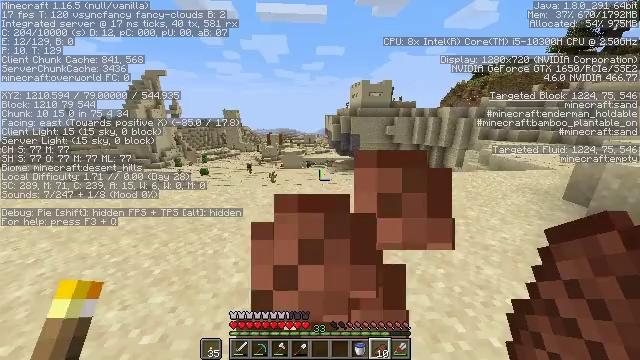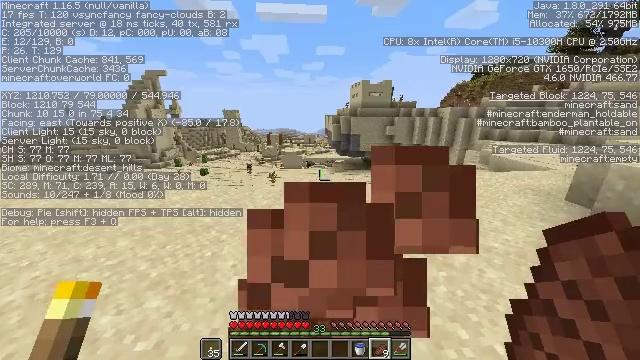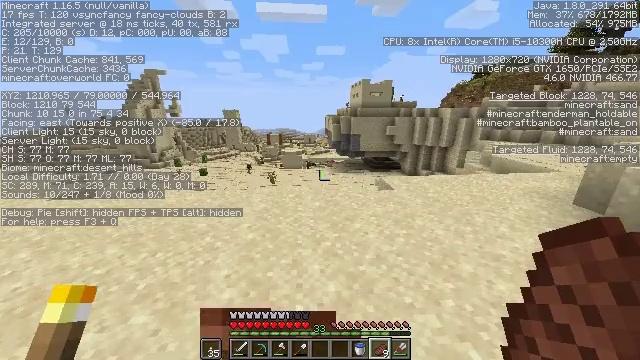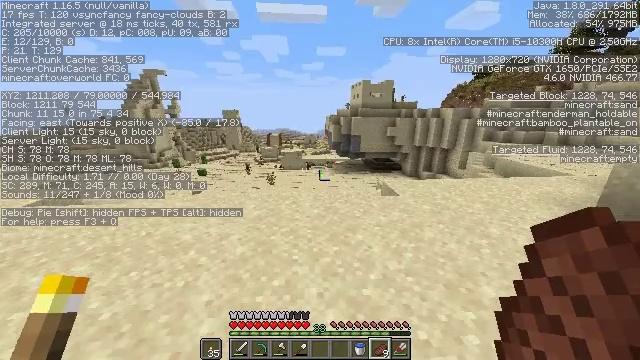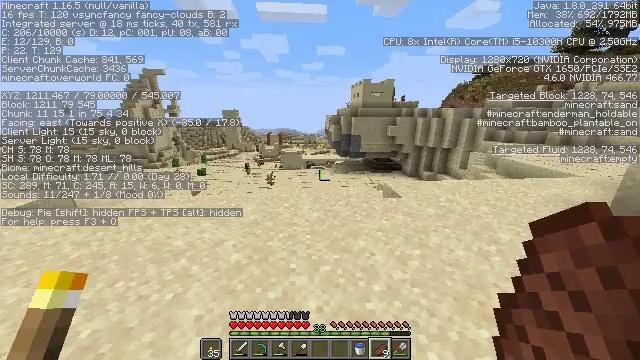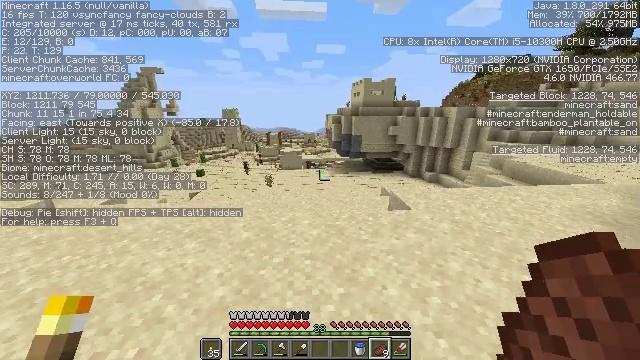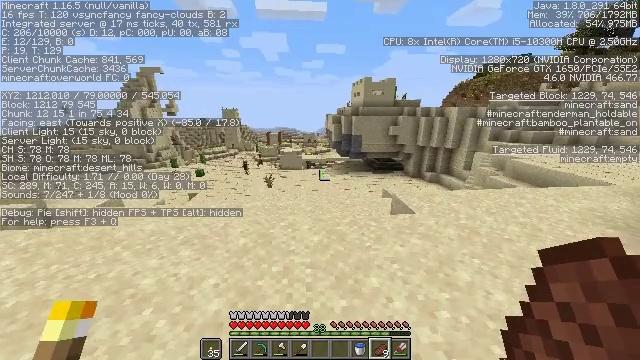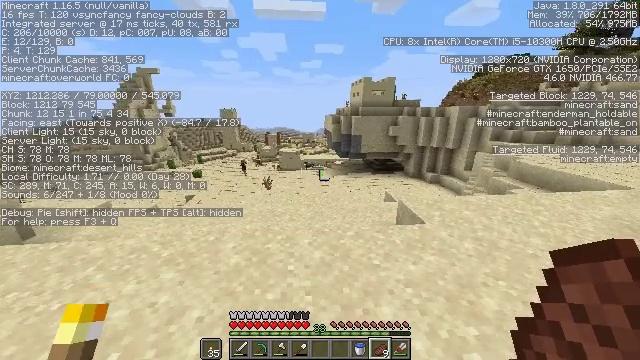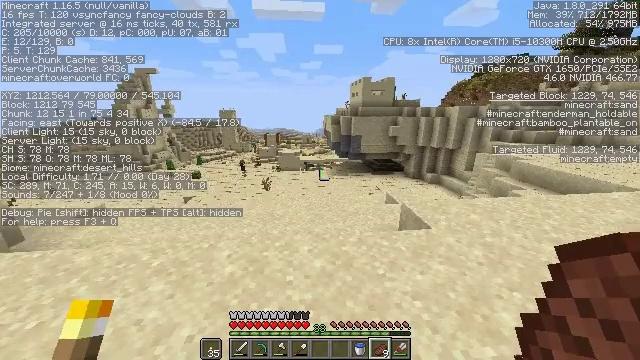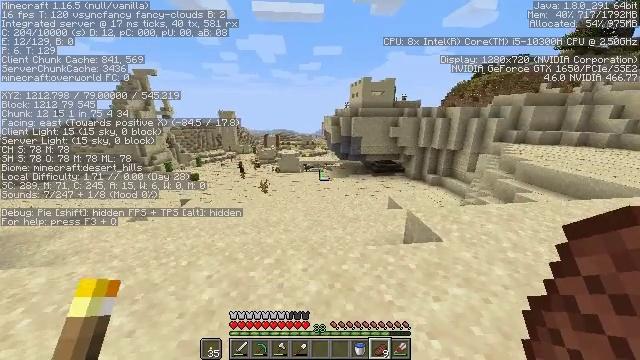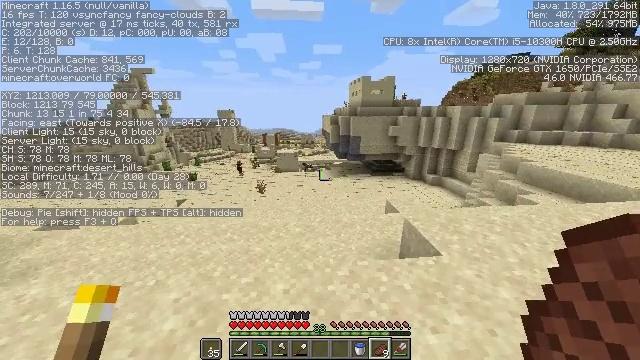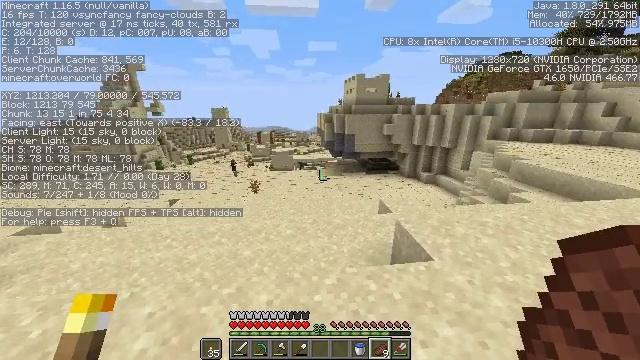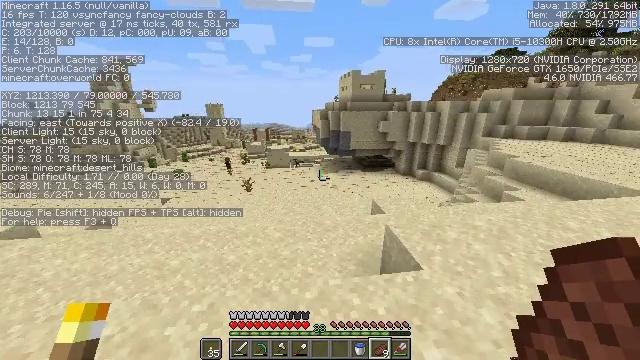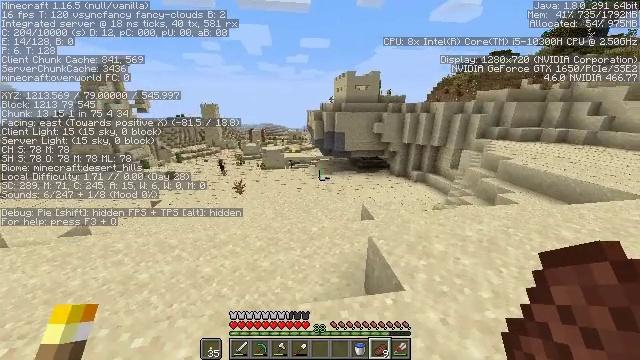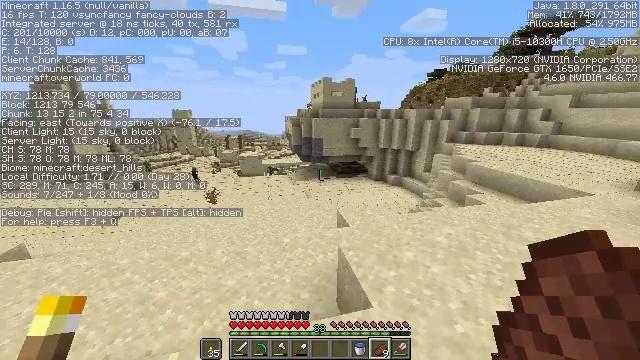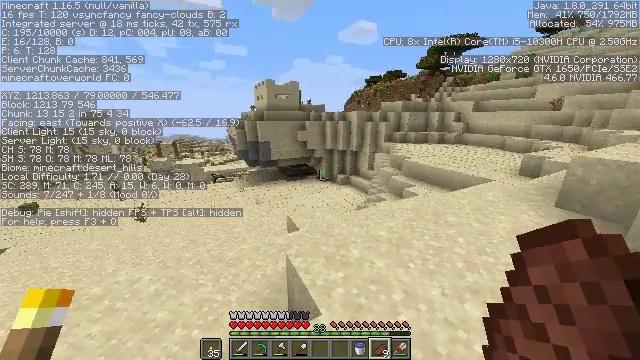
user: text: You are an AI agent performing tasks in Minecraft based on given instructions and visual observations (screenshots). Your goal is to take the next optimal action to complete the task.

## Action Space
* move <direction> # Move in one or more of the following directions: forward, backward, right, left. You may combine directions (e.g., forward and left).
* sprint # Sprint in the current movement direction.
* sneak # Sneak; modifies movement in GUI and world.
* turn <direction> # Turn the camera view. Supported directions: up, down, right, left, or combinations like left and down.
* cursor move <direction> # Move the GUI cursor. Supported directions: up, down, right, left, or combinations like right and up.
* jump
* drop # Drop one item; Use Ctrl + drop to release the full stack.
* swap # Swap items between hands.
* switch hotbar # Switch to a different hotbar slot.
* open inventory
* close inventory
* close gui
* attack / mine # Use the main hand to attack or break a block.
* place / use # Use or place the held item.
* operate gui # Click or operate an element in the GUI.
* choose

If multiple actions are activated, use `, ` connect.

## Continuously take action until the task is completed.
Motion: motion action
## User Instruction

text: Break the hay block to collect it.
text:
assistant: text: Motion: move forward, sprint, use / place
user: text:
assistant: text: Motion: move forward, sprint, use / place
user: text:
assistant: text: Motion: move forward, sprint, use / place
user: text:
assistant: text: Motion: move forward, sprint, use / place
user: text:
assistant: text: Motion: move forward, sprint, use / place
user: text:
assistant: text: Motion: move forward, sprint, use / place
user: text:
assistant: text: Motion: move forward, sprint, use / place
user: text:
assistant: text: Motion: move forward, sprint, use / place
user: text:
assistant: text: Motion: move forward and move right, sprint, use / place
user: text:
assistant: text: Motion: move forward and move right, sprint
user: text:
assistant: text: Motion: move forward and move right, sprint, turn right
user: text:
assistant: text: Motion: move forward and move right, sprint
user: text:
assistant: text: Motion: move forward and move right, sprint
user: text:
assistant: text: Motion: move forward and move right, sprint, turn right and up
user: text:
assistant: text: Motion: move forward and move right, sprint, turn right
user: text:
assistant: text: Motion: move forward and move right, sprint, turn right and up
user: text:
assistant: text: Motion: move forward and move right, sprint, turn right and up
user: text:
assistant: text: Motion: move forward and move right, sprint, turn right
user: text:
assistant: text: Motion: move forward and move right, sprint
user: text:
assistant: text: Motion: move forward, sprint
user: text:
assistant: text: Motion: move forward, sprint
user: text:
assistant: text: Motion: move forward, sprint
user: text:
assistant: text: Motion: move forward, sprint
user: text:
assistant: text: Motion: move forward, sprint
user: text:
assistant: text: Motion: move forward, sprint
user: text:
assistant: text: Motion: move forward, sprint
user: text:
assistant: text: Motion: move forward, sprint
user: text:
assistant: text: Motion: move forward, sprint
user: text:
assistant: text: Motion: move forward, sprint
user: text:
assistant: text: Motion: move forward, sprint